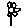
Label: flower